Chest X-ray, PA view. Patient: 57 years old, sex F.
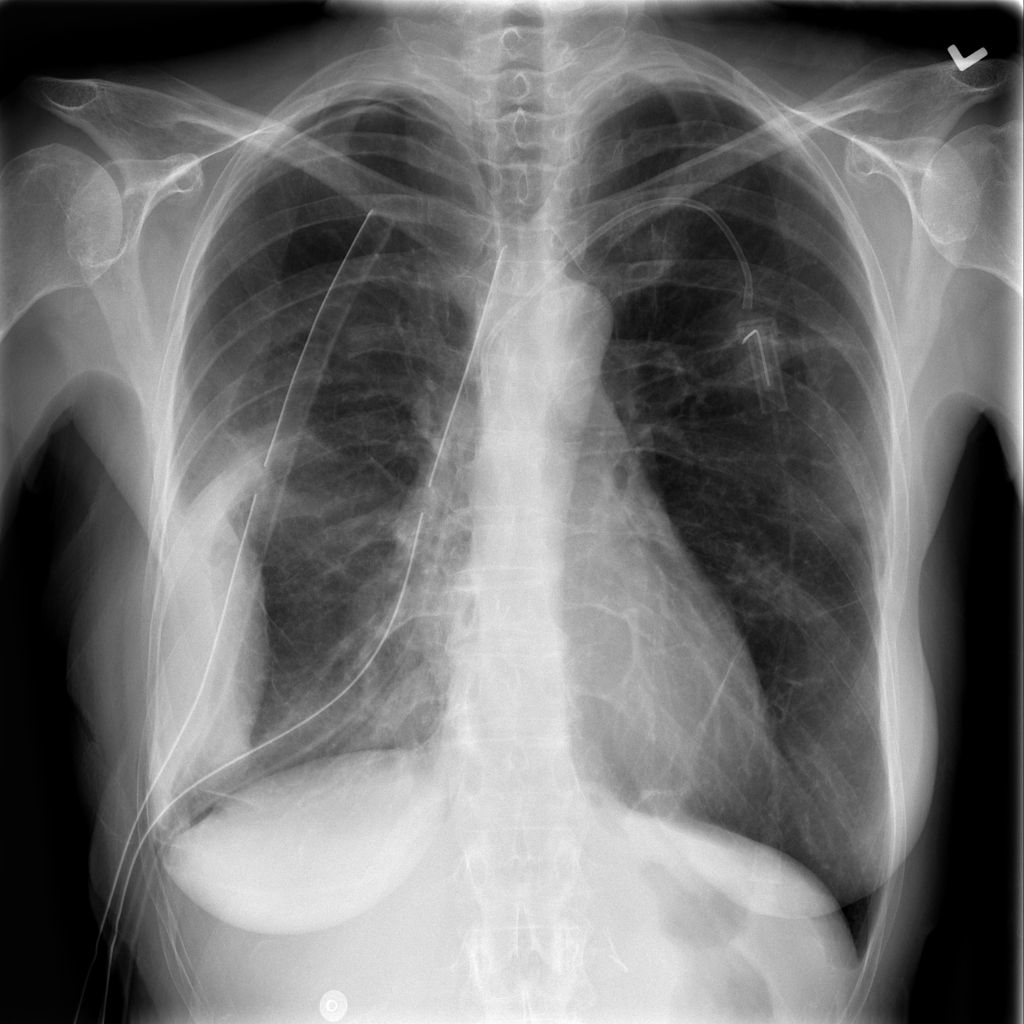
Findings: Effusion, Pneumothorax